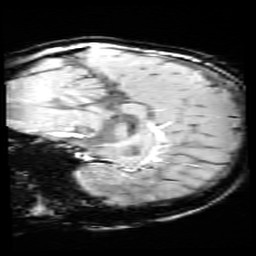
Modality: SWI
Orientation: sagittal
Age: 11
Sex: female
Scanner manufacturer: siemens
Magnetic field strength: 3 T
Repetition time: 0.027 s
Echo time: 0.02 s